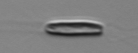
Label: Chrysochromulina